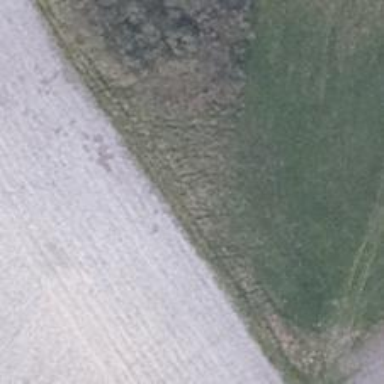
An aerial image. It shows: Track with very rough surface.